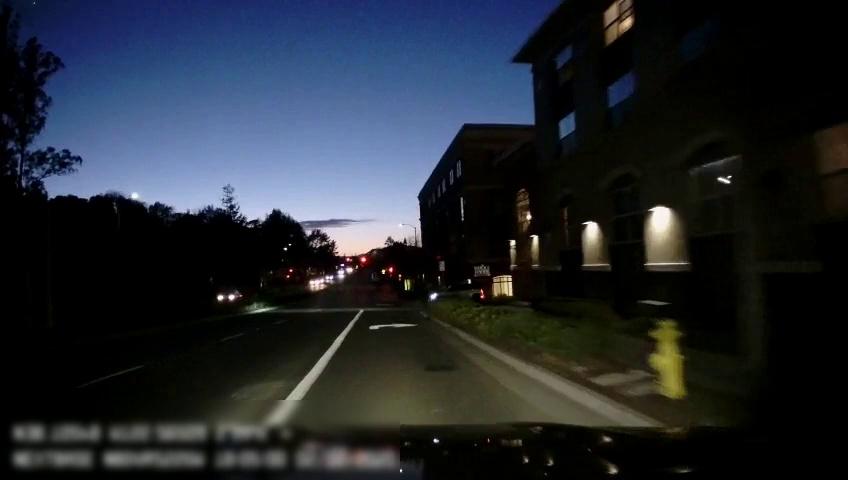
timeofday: Dusk/Dawn/Twilight
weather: Other
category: Drivable Space
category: Drivable Space
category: Vehicles | Car
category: Vehicles | SUV
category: Lanes | Alternate Lane
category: Lanes | Alternate Lane